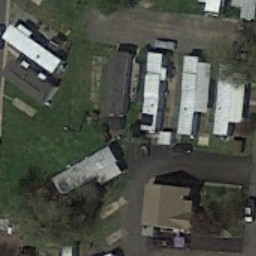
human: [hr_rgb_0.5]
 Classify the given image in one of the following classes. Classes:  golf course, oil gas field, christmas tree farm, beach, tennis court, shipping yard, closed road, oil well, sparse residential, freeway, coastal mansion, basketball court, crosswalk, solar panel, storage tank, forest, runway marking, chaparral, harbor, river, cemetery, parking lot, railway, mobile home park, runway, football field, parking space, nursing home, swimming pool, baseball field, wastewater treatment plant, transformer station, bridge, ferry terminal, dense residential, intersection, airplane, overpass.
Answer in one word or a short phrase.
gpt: mobile home park